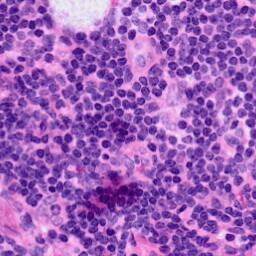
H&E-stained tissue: LymphNode